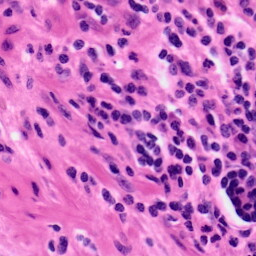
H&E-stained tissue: Colon